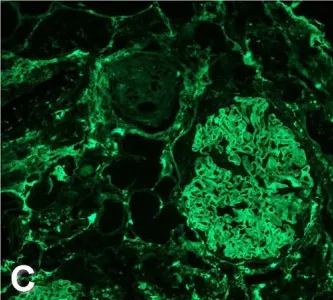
Biopsy findings showing arteriopathy and chronic thrombotic microangiopathy in patient 3. (C) There is dull reactivity for fibrin along the glomerular capillary walls on immunofluorescence microscopy, fluorescein isothiocyanate (FITC) stain, 200x.
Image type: pathology (immunostaining)